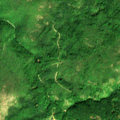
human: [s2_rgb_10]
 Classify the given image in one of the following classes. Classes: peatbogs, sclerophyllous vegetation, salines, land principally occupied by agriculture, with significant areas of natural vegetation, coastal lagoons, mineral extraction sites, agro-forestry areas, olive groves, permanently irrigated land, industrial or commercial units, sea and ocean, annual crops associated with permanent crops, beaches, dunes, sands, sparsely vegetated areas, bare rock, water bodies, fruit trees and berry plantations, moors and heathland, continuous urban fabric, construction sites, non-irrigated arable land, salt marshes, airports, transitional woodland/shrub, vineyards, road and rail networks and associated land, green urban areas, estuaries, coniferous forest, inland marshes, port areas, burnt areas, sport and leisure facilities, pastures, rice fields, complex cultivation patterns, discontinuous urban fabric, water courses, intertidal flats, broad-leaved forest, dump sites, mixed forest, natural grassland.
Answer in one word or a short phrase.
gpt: broad-leaved forest, transitional woodland/shrub